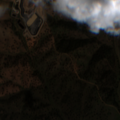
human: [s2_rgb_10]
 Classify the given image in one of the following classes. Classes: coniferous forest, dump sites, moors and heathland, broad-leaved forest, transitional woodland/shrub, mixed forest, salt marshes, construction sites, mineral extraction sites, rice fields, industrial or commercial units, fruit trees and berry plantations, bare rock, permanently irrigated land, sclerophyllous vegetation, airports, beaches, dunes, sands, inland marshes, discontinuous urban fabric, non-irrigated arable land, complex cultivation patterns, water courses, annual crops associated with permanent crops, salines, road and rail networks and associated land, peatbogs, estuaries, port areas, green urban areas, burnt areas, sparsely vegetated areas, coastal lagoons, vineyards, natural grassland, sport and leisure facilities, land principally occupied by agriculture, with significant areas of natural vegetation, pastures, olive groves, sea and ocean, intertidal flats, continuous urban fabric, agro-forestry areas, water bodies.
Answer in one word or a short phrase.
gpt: industrial or commercial units, non-irrigated arable land, agro-forestry areas